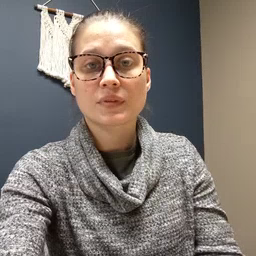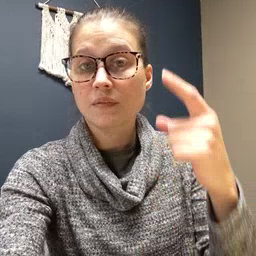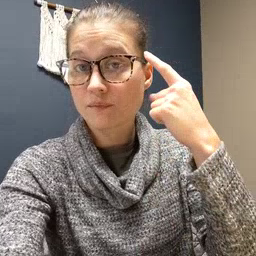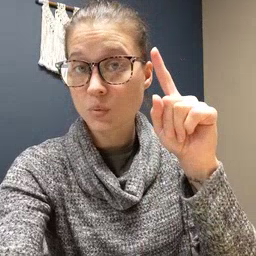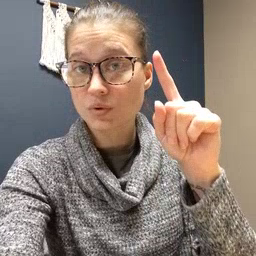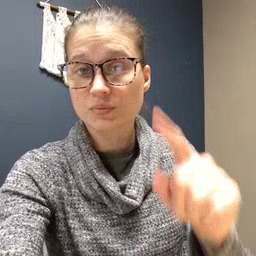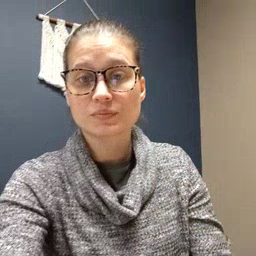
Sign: for